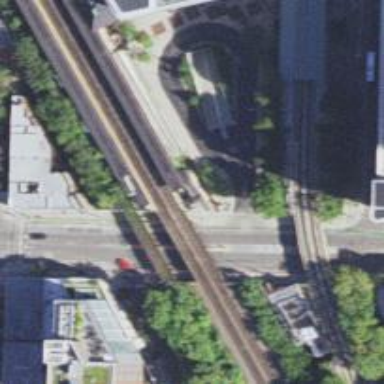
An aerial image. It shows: Viaduct railway bridge.